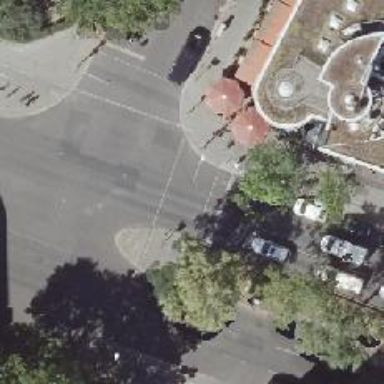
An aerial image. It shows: Footway crossing with traffic signals.